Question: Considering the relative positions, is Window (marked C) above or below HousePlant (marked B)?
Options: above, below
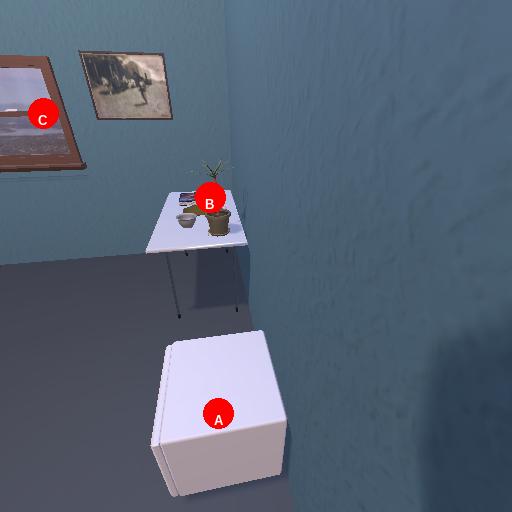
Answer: above